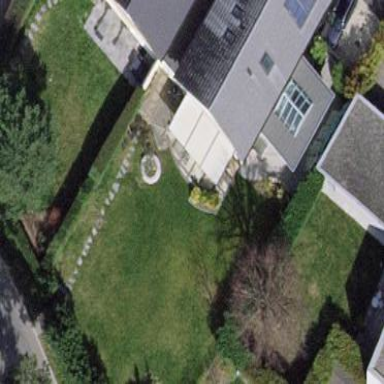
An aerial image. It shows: Garden surrounded by fence.